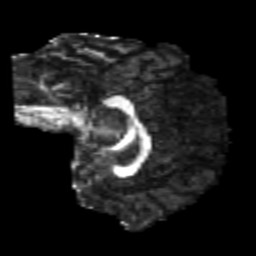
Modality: FA
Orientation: sagittal
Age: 21
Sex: male
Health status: healthy
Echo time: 0.074 s